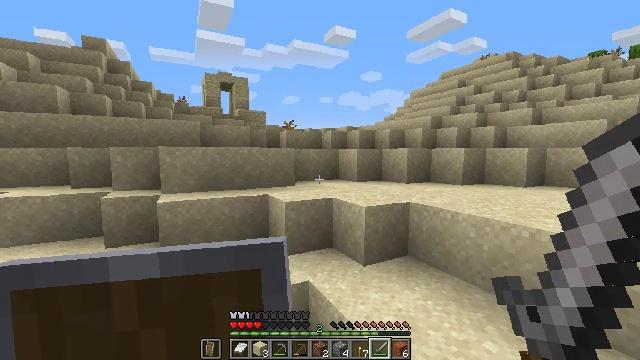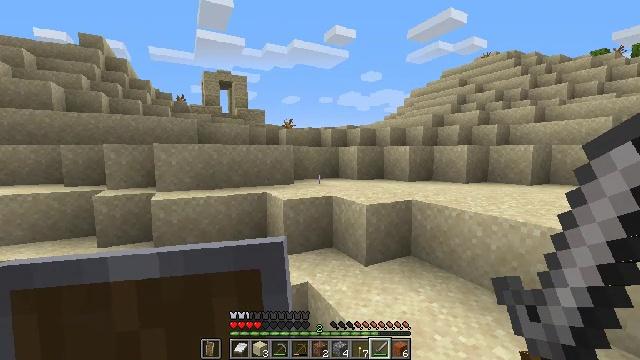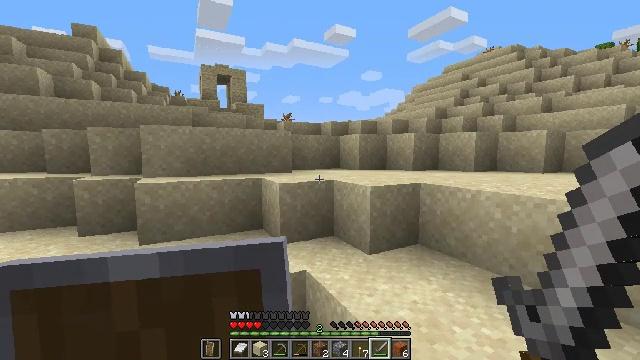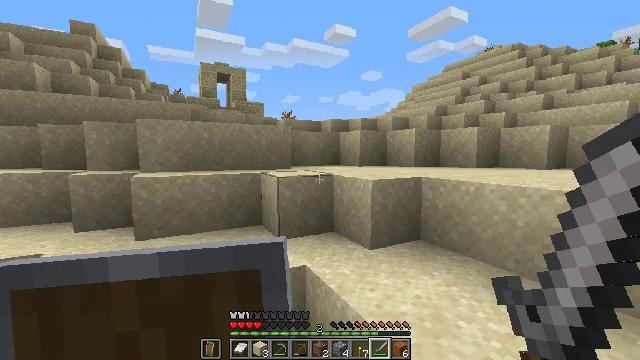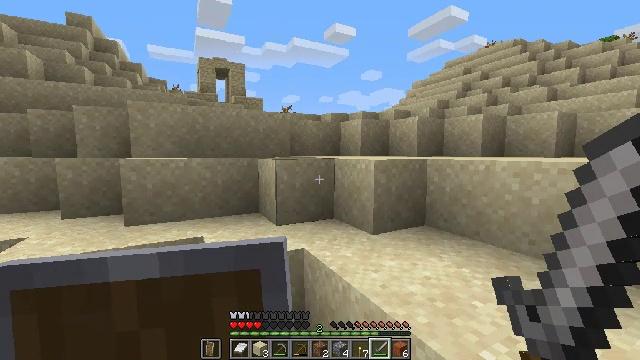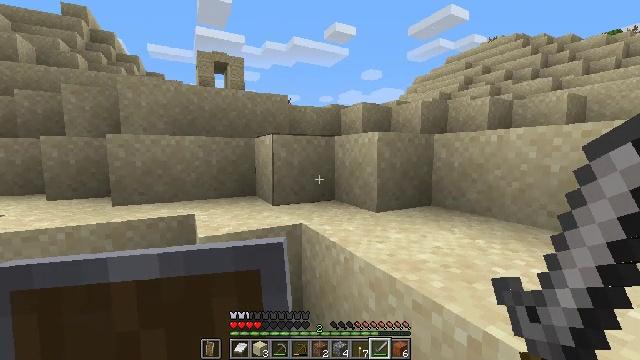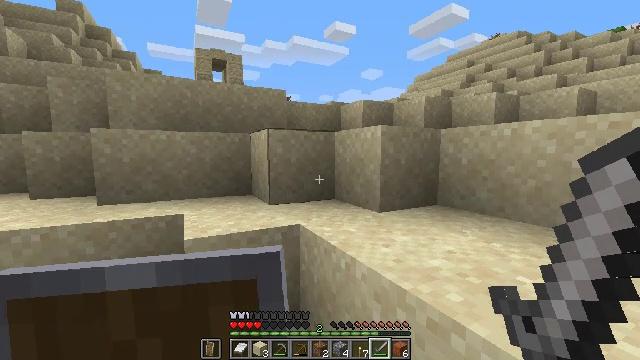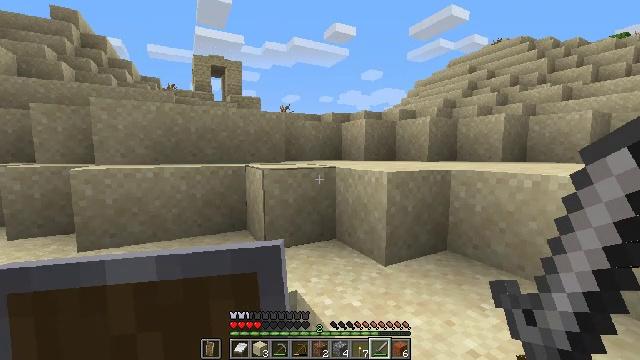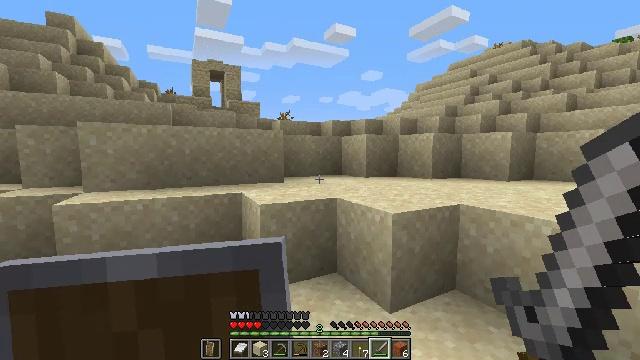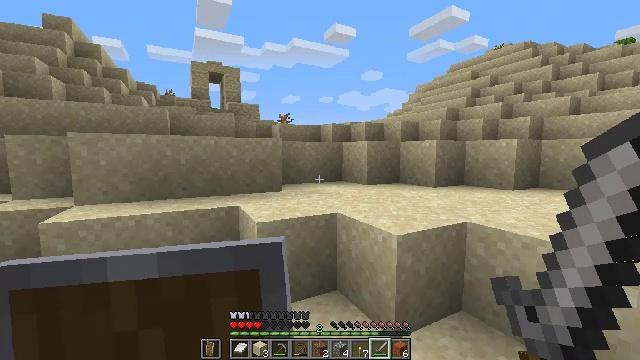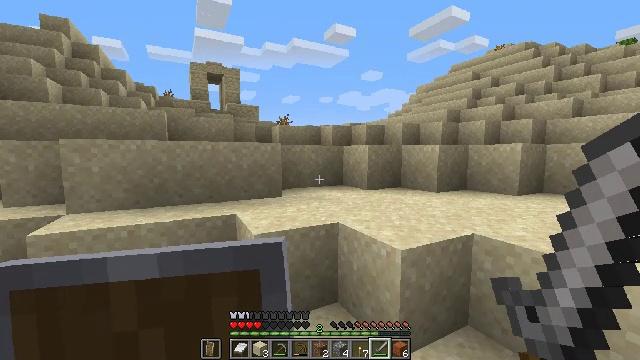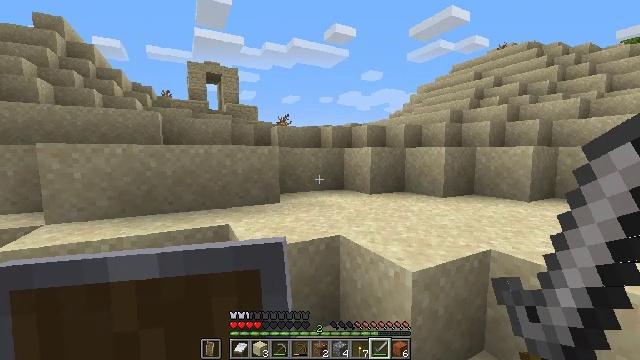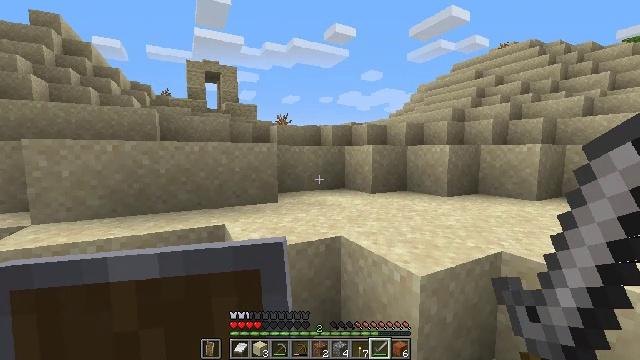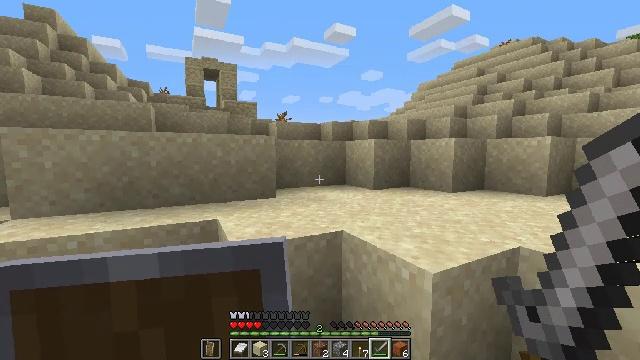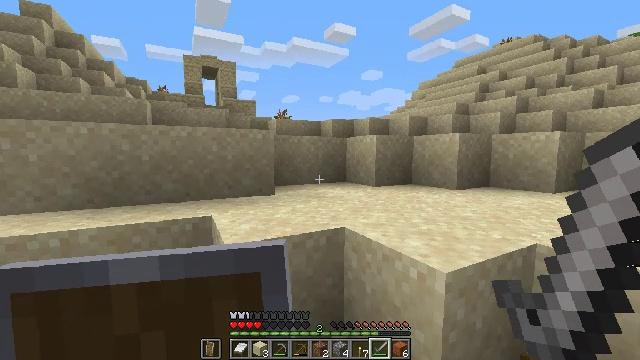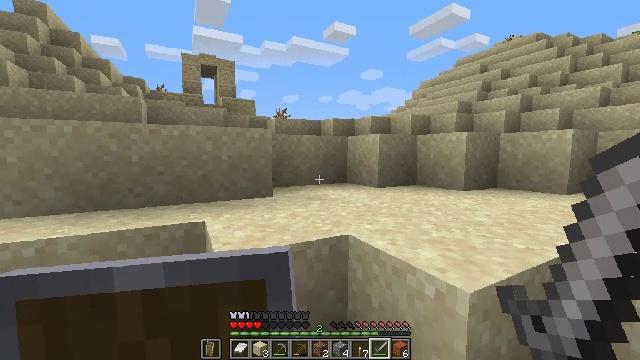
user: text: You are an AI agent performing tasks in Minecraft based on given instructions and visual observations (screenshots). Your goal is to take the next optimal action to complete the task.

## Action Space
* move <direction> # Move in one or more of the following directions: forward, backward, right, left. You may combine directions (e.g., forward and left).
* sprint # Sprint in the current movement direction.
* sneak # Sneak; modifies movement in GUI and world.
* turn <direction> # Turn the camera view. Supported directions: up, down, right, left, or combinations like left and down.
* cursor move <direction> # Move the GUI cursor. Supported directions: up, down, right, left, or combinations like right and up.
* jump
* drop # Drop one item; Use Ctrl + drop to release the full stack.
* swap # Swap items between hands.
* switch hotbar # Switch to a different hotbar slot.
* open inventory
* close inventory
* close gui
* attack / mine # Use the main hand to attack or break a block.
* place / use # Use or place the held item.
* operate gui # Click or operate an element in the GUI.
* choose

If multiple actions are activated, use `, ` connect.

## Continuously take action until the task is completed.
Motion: motion action
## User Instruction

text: Collect sand to make glass.
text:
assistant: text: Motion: move forward, jump
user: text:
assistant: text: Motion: move forward, jump
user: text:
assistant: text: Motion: move forward, jump
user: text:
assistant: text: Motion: move forward, jump
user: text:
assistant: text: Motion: move forward, jump
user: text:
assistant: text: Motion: move forward, jump
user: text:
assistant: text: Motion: move forward, jump
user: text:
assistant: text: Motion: move forward, jump
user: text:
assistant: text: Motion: move forward, jump
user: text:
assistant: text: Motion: move forward, jump
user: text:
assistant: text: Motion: move forward, jump
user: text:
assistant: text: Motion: move forward, jump
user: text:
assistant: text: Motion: move forward, jump
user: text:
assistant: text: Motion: move forward, jump
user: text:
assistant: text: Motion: move forward, jump
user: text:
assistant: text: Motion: move forward, jump
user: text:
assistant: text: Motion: move forward, jump
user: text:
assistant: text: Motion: move forward, jump
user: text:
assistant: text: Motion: move forward, jump
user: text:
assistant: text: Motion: move forward, jump
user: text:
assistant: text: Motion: move forward, jump
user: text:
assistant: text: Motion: move forward, jump
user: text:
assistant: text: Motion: move forward, jump
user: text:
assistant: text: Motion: move forward, jump
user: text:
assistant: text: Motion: move forward, jump
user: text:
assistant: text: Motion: move forward, jump
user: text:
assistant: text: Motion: move forward, jump
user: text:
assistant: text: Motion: move forward, jump
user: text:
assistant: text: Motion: move forward, jump
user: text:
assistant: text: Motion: move forward, turn left, jump